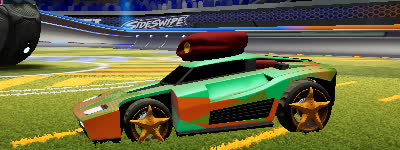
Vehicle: breakout